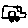
Label: car